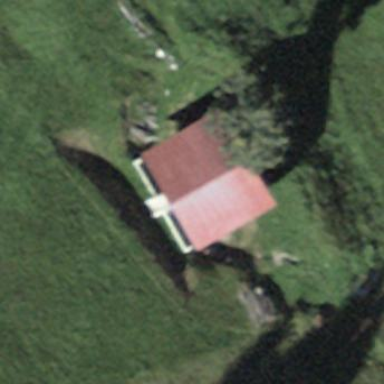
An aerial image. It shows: Farm auxiliary building.